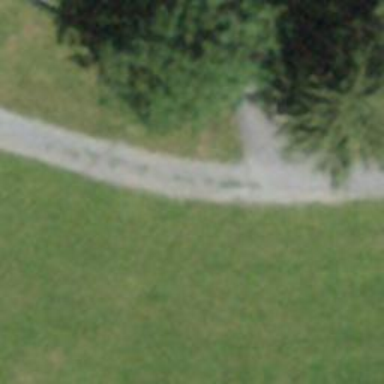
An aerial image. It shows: Service road with unpaved surface.